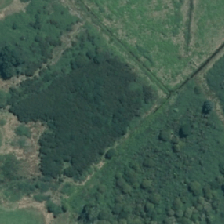
Land cover: herbaceous_freshwater_vege